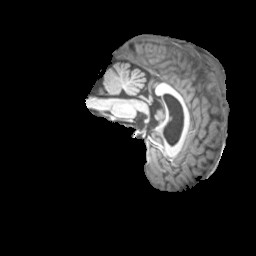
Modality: T1w
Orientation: sagittal
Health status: ill
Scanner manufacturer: siemens
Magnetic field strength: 3 T
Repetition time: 2 s
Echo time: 0.00303 s